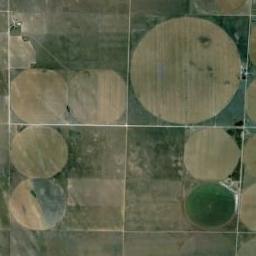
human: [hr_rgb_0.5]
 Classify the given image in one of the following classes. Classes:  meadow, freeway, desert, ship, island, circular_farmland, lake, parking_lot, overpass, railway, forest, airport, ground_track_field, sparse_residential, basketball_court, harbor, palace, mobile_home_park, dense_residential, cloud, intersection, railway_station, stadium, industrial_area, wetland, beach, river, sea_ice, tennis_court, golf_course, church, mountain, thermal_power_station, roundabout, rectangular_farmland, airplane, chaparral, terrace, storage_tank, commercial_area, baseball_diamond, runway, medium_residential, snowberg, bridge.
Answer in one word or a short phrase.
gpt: circular_farmland